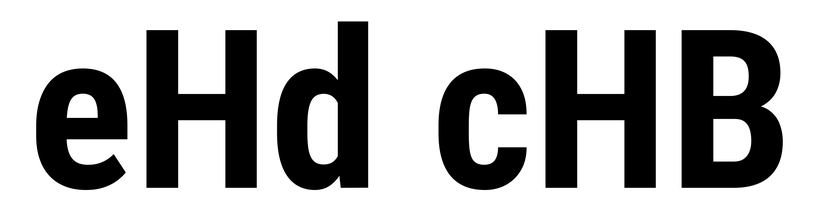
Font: Roboto_Condensed_Bold